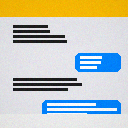
Screen state: on